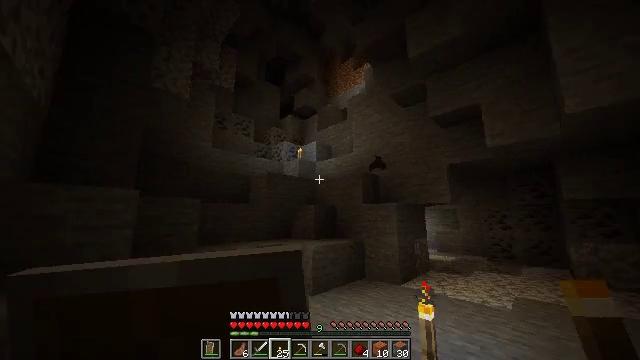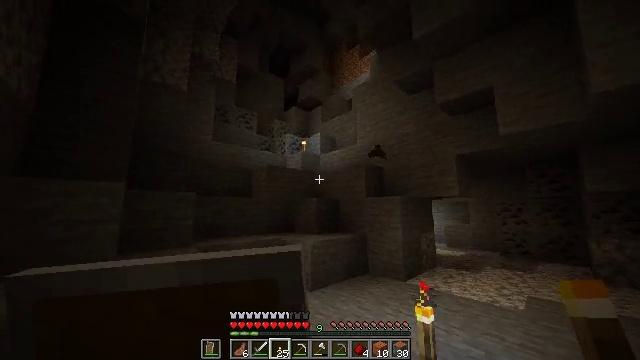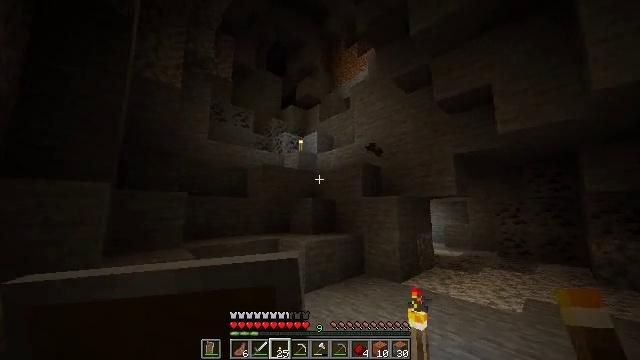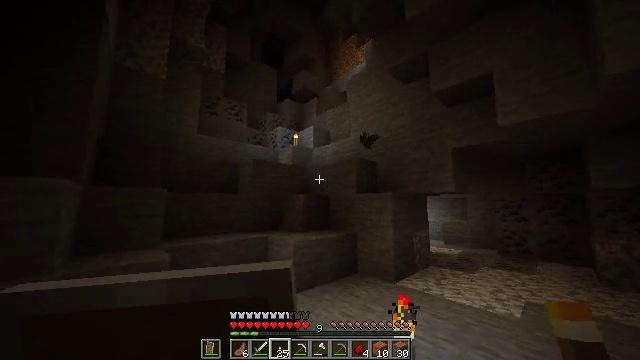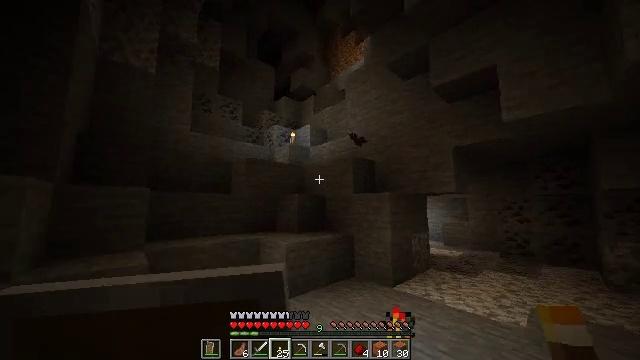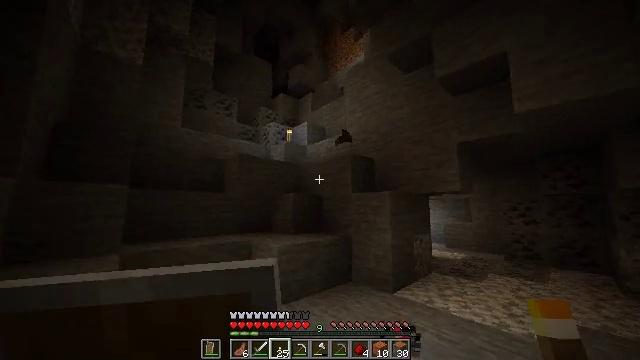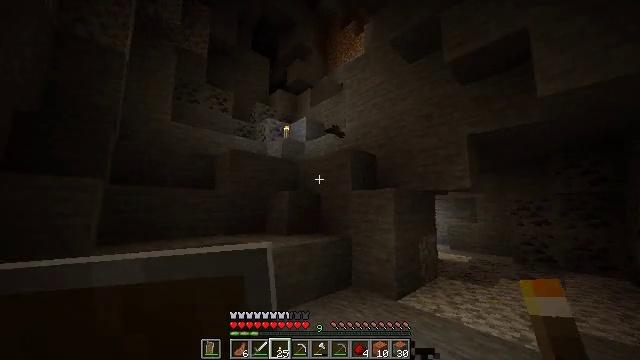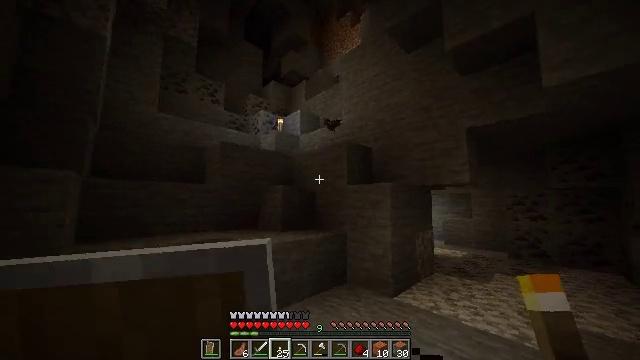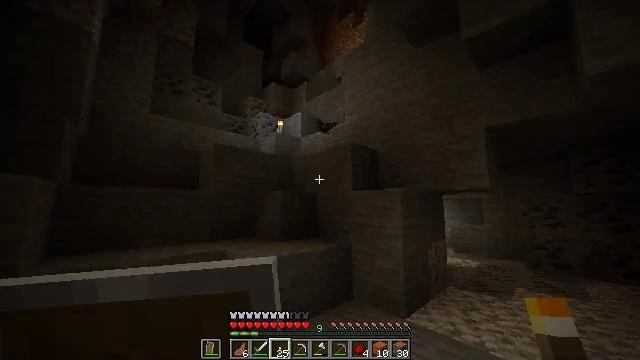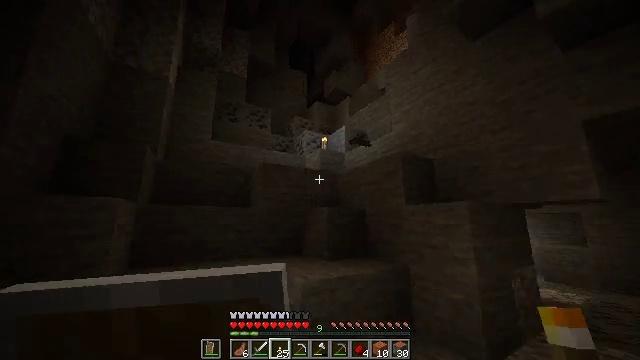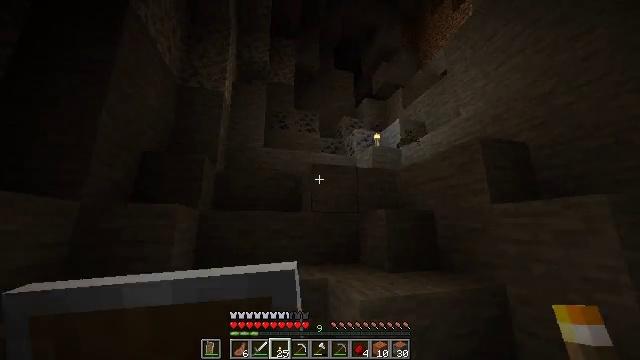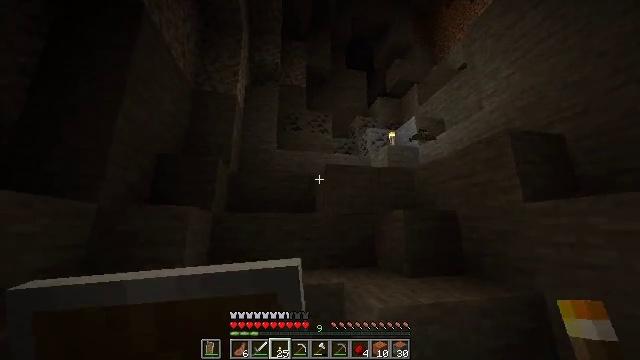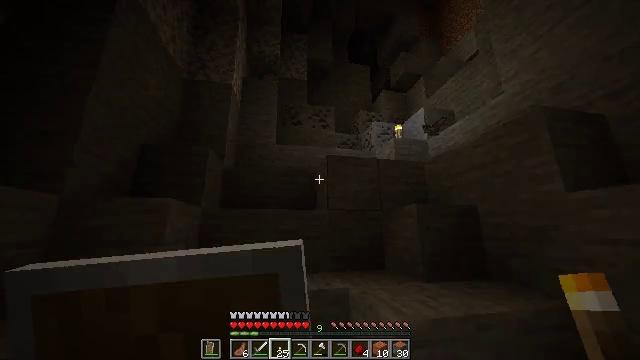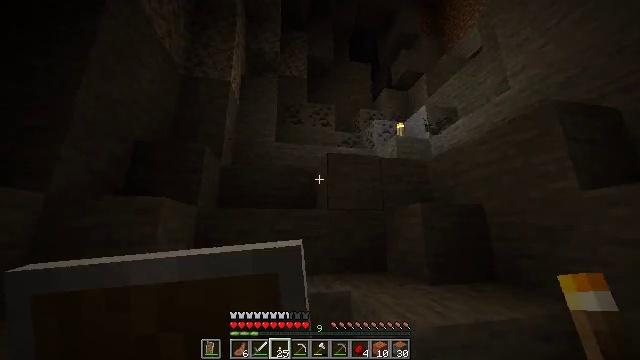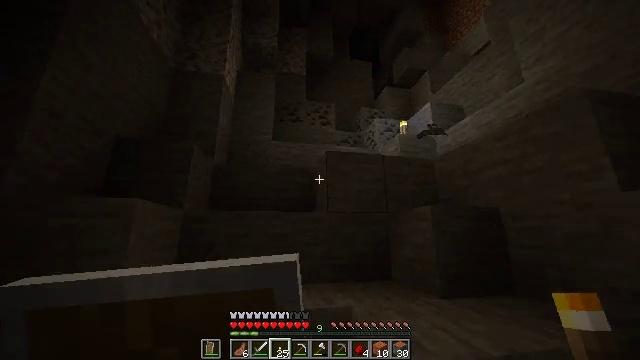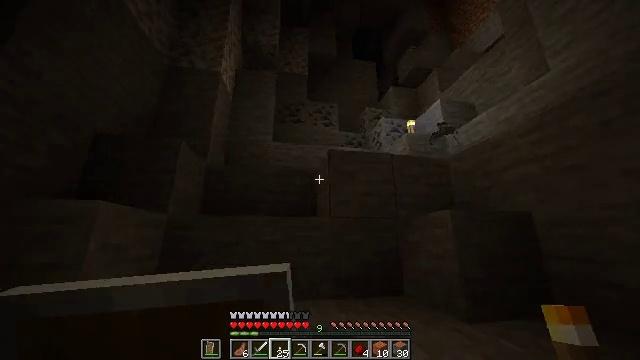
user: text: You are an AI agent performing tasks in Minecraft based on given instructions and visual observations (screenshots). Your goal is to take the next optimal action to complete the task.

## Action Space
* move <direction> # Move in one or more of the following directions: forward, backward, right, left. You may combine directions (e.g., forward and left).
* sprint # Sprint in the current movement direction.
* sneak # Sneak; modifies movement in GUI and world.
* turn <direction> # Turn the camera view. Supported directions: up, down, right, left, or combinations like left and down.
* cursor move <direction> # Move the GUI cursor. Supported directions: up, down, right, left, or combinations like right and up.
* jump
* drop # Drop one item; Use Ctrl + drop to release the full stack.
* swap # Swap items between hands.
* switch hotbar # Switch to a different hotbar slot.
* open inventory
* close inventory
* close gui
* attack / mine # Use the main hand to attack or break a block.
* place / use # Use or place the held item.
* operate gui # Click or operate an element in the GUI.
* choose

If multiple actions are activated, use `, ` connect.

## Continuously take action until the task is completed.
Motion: motion action
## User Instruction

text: Find and mine the coal ore.
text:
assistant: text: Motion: move forward and move right, turn left and down
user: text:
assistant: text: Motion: move forward and move right
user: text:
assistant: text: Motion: move forward, turn down
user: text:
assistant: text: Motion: move forward
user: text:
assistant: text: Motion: move forward
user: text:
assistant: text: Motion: move forward
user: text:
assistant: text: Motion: move forward, turn right and down
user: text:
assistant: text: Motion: move forward, turn up
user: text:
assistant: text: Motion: move forward, turn left and up
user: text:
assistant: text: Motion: move forward, turn left and up
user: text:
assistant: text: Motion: move forward, turn left
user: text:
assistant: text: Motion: move forward
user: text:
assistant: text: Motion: move forward
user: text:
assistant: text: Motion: move forward
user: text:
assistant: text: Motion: move forward, turn left and up
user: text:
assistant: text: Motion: move forward, turn up, jump
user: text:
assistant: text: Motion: move forward, turn right and up, jump
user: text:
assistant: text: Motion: move forward, turn right and up, jump
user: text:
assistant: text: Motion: move forward, turn right, jump
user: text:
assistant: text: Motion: move forward, turn right and up
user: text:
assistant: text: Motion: move forward, turn right
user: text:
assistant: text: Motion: move forward, turn right
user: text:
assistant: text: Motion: move forward, turn right
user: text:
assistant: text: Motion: move forward, turn right
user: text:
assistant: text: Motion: move forward, turn right and down
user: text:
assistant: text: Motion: move forward, turn right, jump
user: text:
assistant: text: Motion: move forward, jump
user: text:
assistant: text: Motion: move forward, jump
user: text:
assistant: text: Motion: move forward, jump
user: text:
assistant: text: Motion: move forward